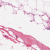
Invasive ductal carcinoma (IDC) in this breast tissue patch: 0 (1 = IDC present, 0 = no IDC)